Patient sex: M
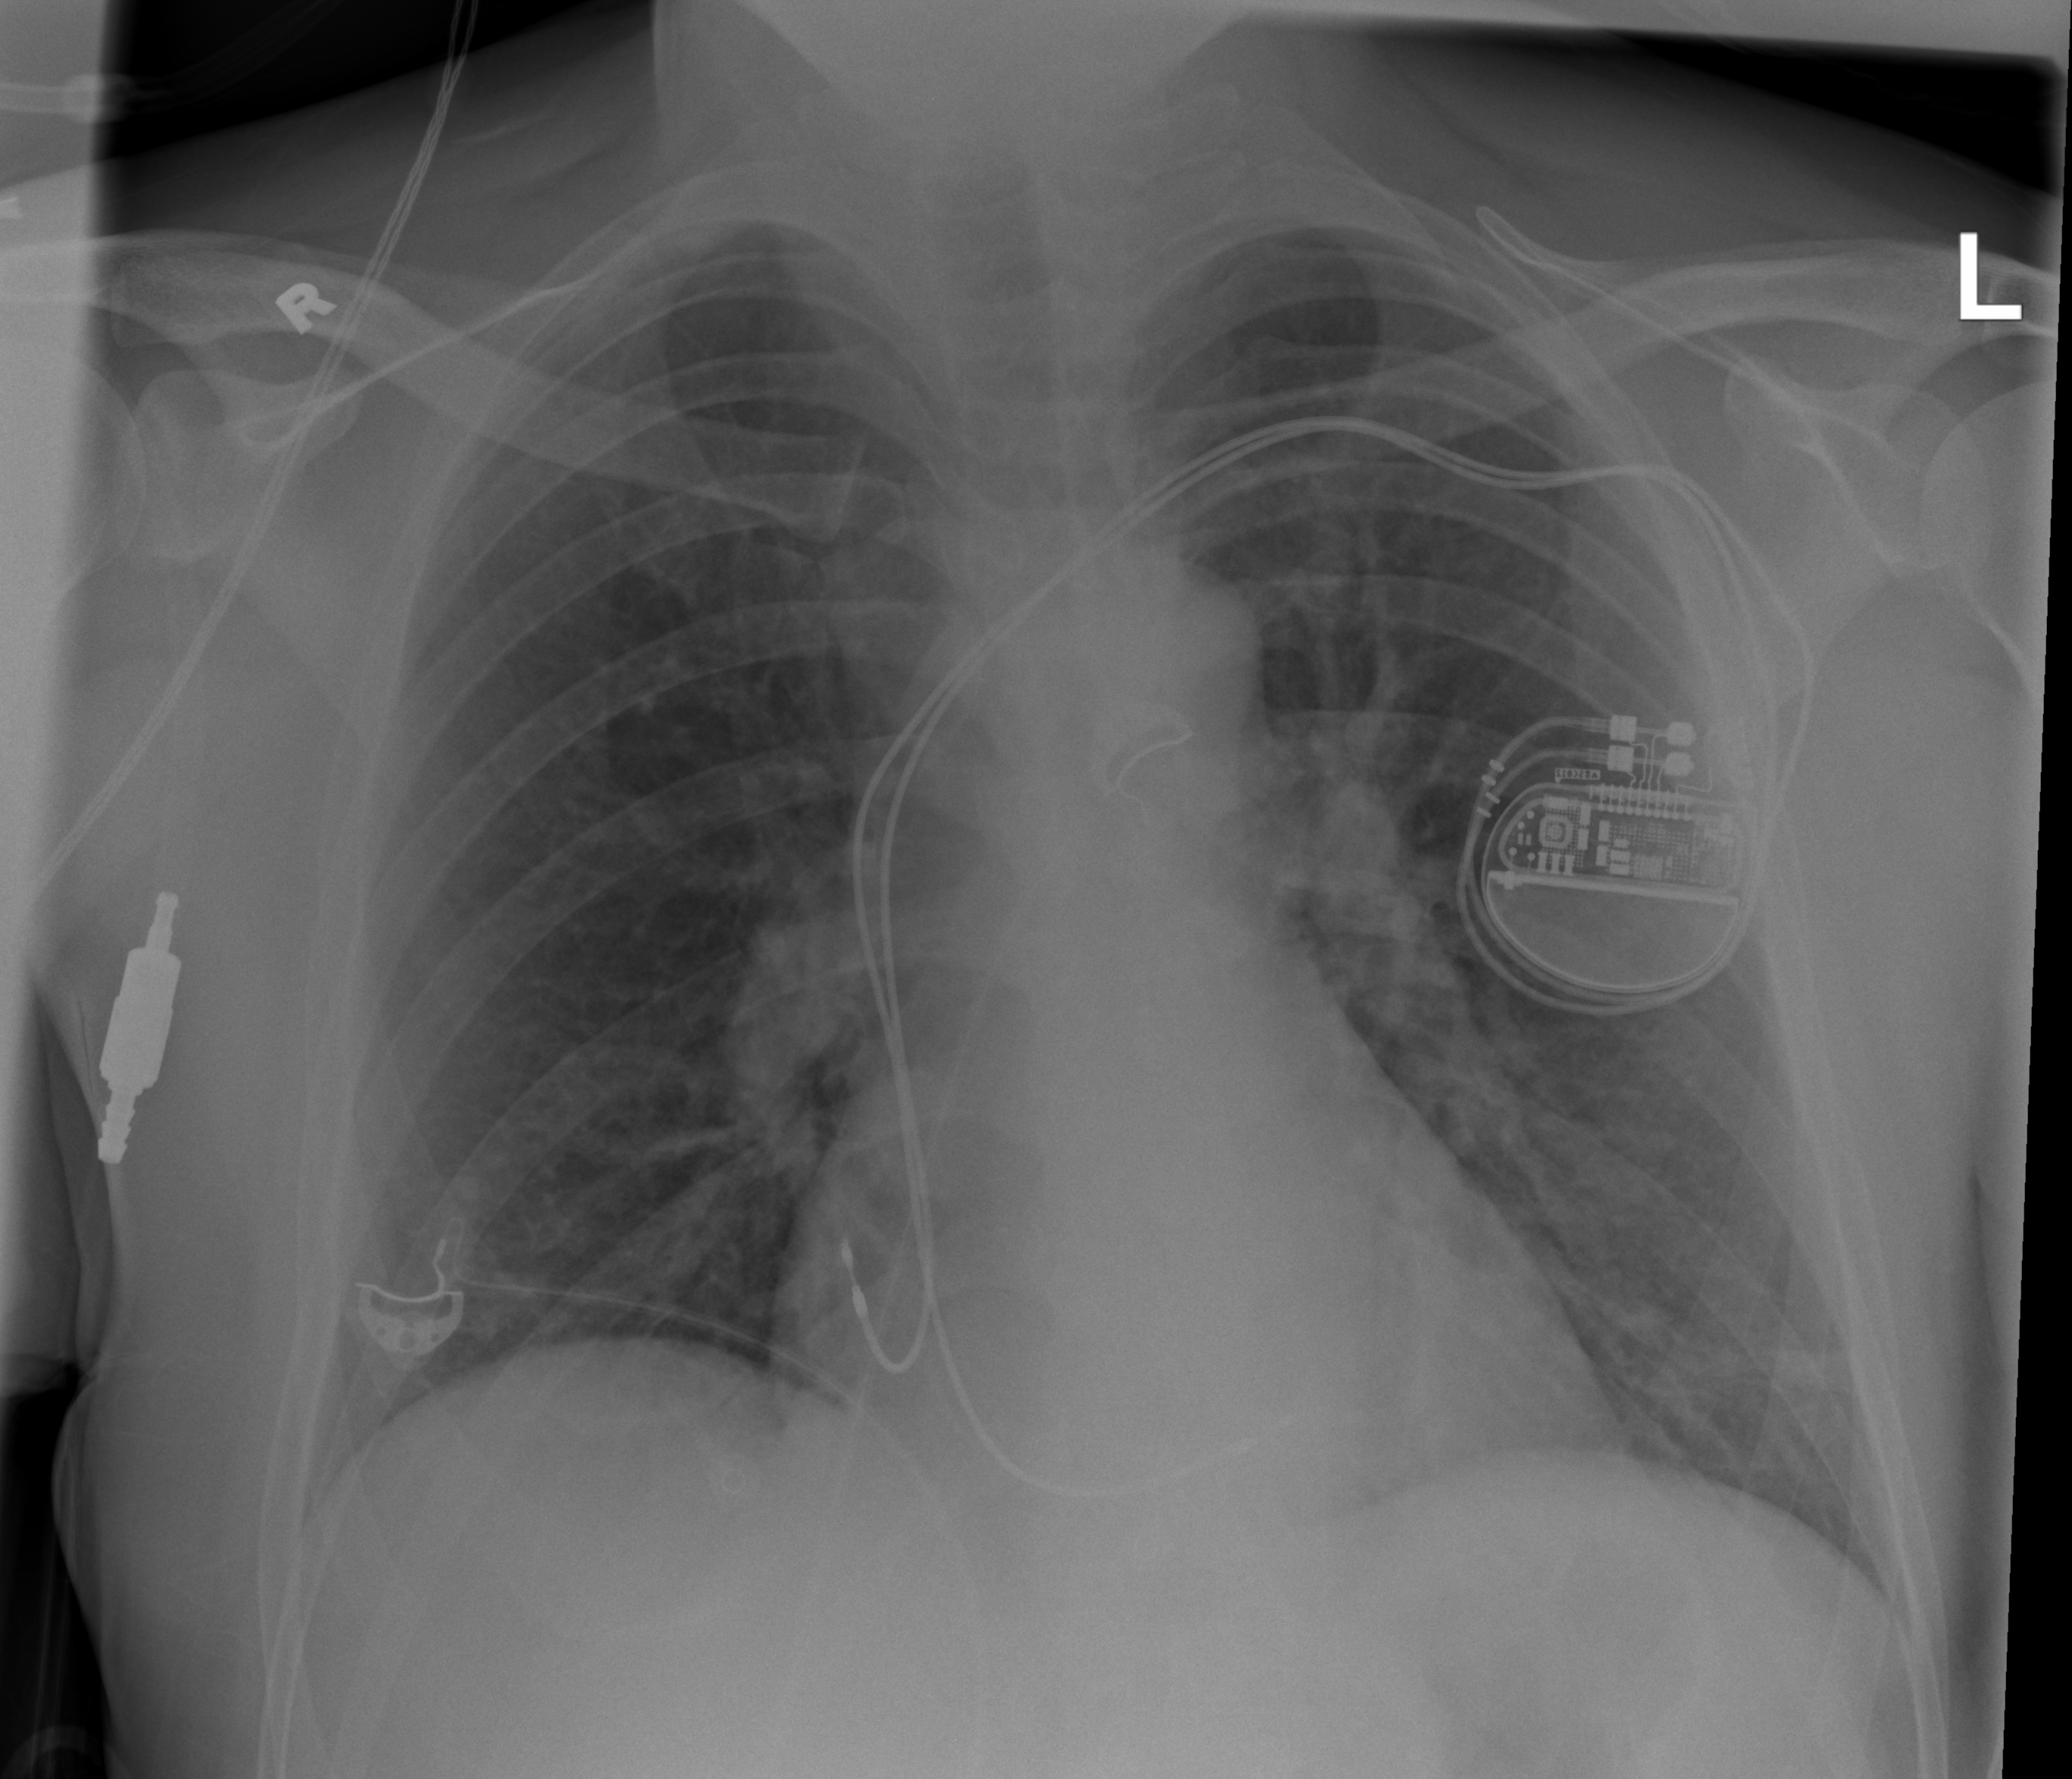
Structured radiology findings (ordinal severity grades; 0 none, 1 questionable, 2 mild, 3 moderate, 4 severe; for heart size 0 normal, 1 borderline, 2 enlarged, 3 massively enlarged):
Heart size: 0
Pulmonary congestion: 1
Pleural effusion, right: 0
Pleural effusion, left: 0
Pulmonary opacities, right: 0
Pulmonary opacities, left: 1
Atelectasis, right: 1
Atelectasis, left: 2